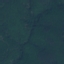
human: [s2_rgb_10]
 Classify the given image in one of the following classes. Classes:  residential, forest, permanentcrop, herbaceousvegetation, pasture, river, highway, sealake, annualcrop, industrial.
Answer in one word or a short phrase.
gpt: Forest